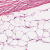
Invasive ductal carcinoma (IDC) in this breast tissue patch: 0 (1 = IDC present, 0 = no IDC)